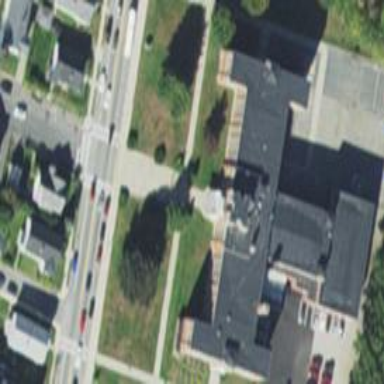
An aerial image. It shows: School building.